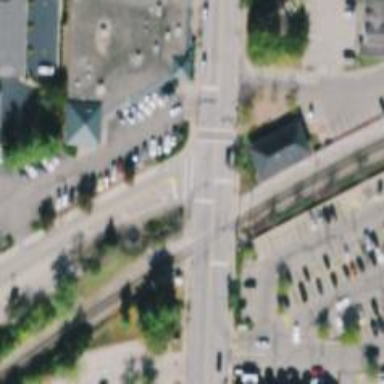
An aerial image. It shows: Marked crossing on the road.